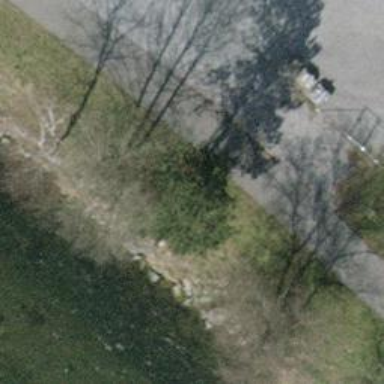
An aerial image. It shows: Red bench.